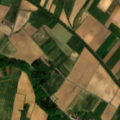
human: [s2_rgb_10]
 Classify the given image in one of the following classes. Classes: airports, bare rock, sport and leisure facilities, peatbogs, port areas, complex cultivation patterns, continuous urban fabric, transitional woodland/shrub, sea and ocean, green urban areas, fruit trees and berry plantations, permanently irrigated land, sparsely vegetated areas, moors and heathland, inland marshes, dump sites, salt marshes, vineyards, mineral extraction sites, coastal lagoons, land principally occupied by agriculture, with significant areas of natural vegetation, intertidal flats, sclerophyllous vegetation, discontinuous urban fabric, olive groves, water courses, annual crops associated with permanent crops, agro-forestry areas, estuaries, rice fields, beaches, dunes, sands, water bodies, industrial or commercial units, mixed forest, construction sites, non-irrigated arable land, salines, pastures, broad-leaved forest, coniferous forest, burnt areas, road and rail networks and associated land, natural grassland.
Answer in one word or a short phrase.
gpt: non-irrigated arable land, complex cultivation patterns, broad-leaved forest